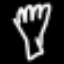
Label: fork